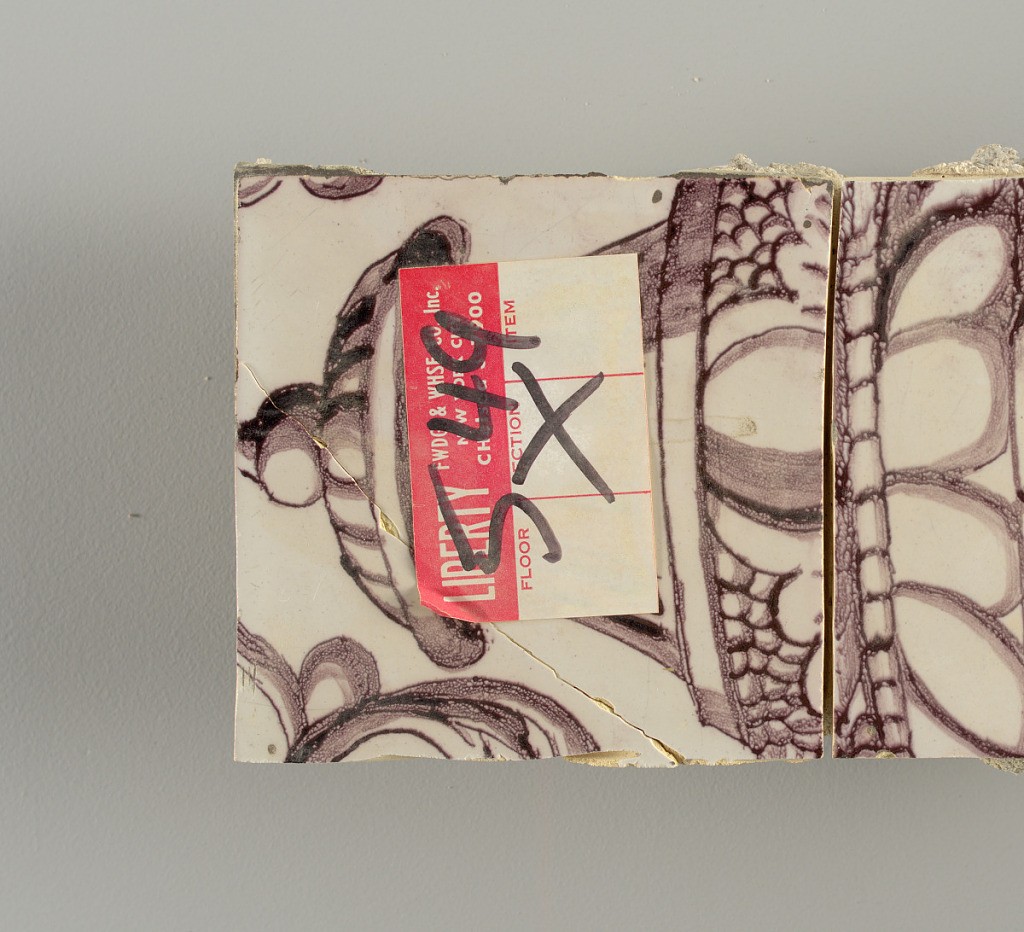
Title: Tile wall facing
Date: ca. 1725
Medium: Tin-glazed earthenware, underglaze
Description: Horizontal rectangle.  Thirty tiles wide and twenty-three tiles high with opening for fireplace eleven tiles wide and ten high.  Foliage arabesques disposed about three vertical axes from which are emphazised by urns at center and right, and at left by the figure of a standing woman carrying an infant on her arm and accompanied by two children.